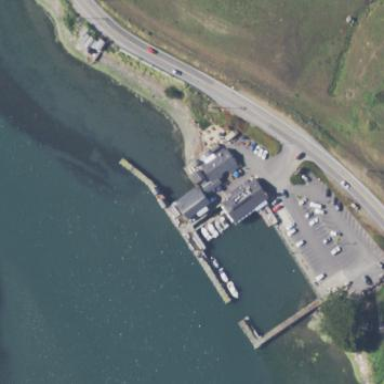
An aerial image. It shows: Man-made pier.